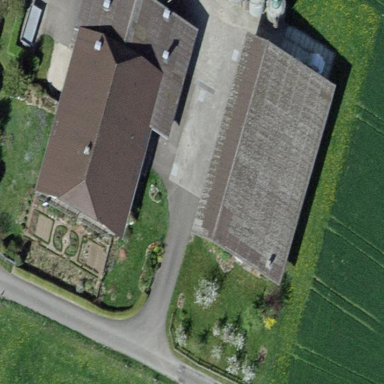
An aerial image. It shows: Farm building.